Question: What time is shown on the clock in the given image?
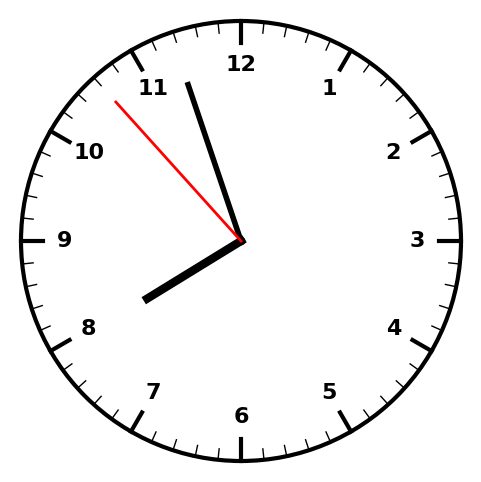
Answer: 07:56:53